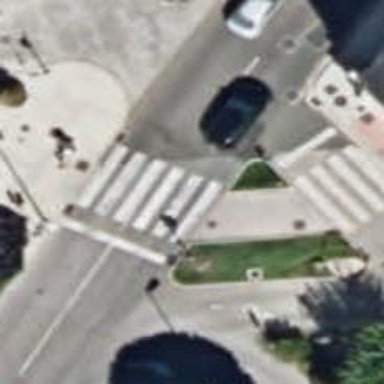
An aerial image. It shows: Zebra crossing on the road.